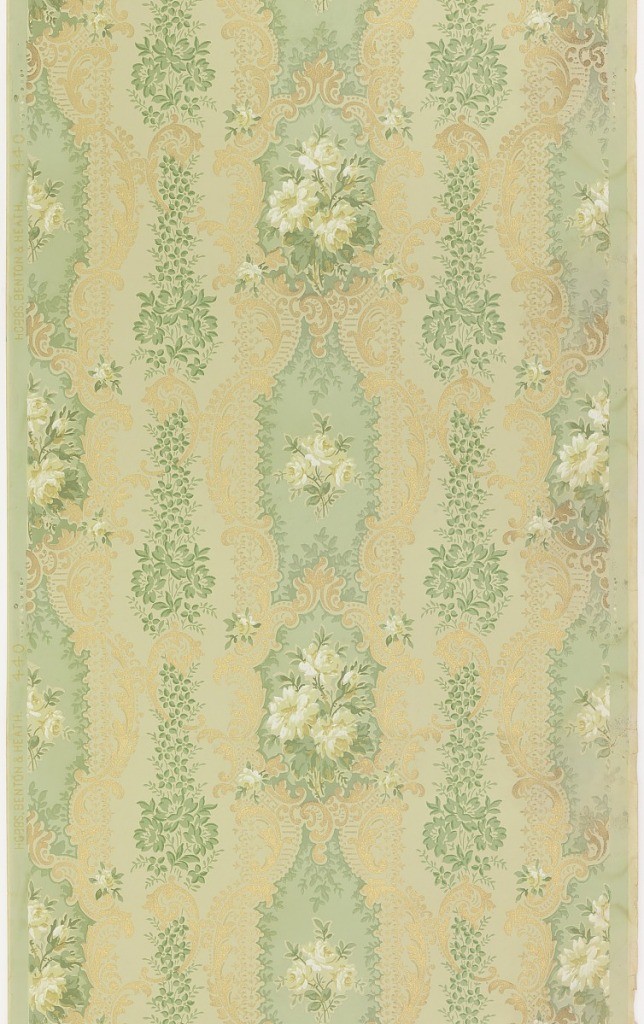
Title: Sidewall
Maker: Hobbs, Benton & Heath, Hoboken, New Jersey
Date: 1905–1915
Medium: Machine-printed paper, liquid mica
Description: Irregular floral stripe design in the Rococo style. Bouquets of white flowers within metallic gold medallions, alternating with columns of foliage interspersed with gold scrolls. Printed on green ground.